Question: I have a situation where I need to flag 'Order ID' if there is at least one non-null 'Detail ID' for that order and say whether it's missing or not. If there is at least one non-null 'Detail ID', it will be "Not Missing". Otherwise, it will be "Missing". In my screenshot, 'Calc Column' is what I'm trying to create.

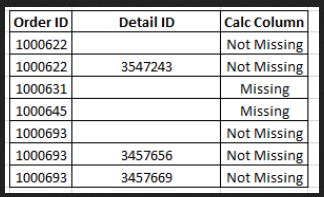
Answer: What you can do is count the number of non-blank 'Detail ID' values for each 'Order ID' and if that value is positive, then return "Not Missing".
'''
Calc Column =
VAR DetailCount =
CALCULATE (
COUNT ( Orders[Detail ID] ),
ALL ( Orders ),
Orders[Order ID] = EARLIER ( Orders[Order ID] )
)
RETURN
IF ( DetailCount > 0, "Not Missing", "Missing" )
'''
The 'EARLIER' refers to the earlier row context so that you're only matching against the same 'Order ID' instead of the whole table.